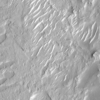
Label: not_dusty